Question: I'll try and give an example what i want:
(this isn't what I'm doing, but it seems like a decent example of how I'd like it to work)
Imagine we have a custom post type (CPT) of 'houses' and one of the custom meta options for this CPT is 'bedrooms' - obviously, different houses have different amount of bedrooms, all of which have different properties. So, I'd like to be able to allow the user to add several different properties about a bedroom i.e.
Dimensions, aspect, number of windows and floor type
When the user has added these details for the first bedroom, if the house has a second bedroom then I would like them to have an 'add bedroom' button and another set of these meta boxes is added so they can fill out the details about bedroom 2.
I understand that I'll need some javascript to add this facility (and something I don't mind writing) but what I'm struggling with in my poor, useless brain is how to save these to the database. I want to achieve this using WordPress meta so that I don't add any unnecessary database tables and I'm sure it's possible I just can't quite fathom the principles of how to save the data.
Pointers to any tutorials would be brilliant, or some examples of plugins which already do this kind of thing would be very gratefully received.
here is a screenshot to get an idea what i want to do.

I have found solution here, it might be helpful for someone.
<URL>
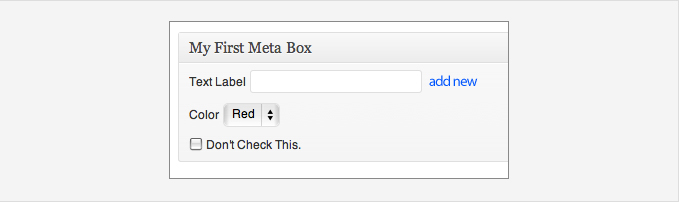
Answer: You are basically after repeater metaboxes. A few metabox classes support repeating fields. One worth checking out is <URL>
I wrote a plugin that uses repeating metabox fields that doesn't use wp-alchemy if you want to dig through it. <URL>